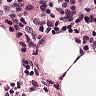
Metastatic tissue present: no